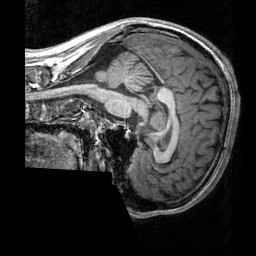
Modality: T1w
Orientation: sagittal
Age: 24
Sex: male
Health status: healthy
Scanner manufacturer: siemens
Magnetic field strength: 3 T
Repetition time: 2.3 s
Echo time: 0.00303 s